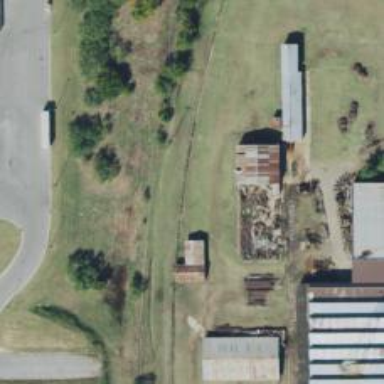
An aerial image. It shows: Abandoned railway.